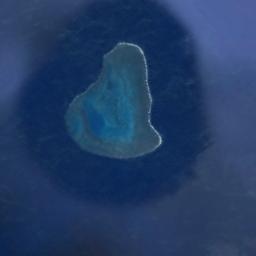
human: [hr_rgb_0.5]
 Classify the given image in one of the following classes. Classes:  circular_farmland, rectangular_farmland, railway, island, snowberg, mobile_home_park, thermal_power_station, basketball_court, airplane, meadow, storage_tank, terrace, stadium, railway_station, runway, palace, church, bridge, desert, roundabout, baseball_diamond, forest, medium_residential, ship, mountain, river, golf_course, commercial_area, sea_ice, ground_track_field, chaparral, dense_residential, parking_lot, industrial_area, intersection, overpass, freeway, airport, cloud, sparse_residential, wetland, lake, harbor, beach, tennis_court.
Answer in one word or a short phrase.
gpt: island